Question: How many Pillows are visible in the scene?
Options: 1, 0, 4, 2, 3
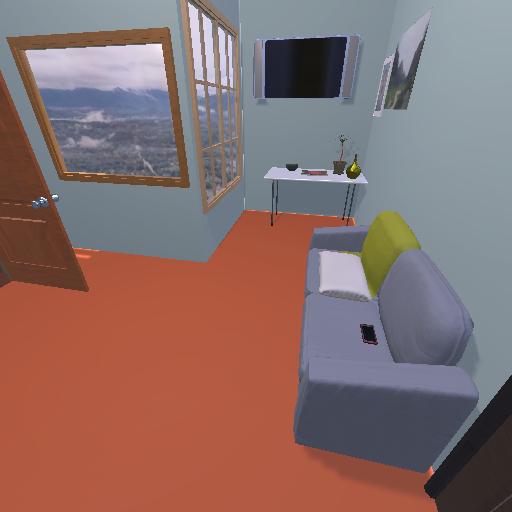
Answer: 1